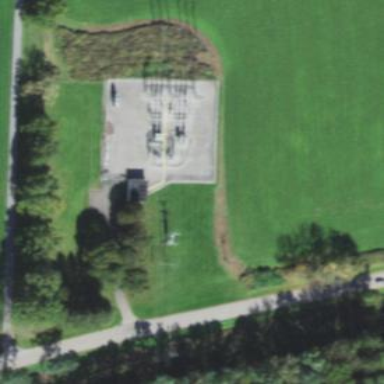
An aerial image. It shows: Power substation.